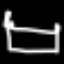
Label: bed